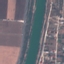
Land use / land cover: River